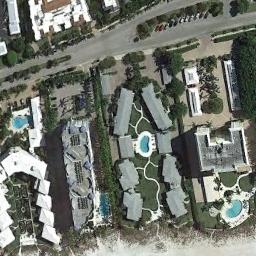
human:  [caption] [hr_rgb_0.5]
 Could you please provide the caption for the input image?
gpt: There are many roads and neatly arranged houses and trees and large lawns in densely populated areas .

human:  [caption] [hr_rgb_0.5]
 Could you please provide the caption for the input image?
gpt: A dense residential area has lots of trees and houses of different sizes while some of houses have pools .

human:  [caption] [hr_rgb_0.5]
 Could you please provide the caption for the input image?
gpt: The dense residential is next to the road with some cars .

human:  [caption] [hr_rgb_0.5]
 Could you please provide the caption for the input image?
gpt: There are trees all around the house .

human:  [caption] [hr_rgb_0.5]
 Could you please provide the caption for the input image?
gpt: There are some white buildings and gray buildings on dense residential area .